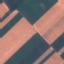
Land use / land cover: AnnualCrop